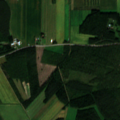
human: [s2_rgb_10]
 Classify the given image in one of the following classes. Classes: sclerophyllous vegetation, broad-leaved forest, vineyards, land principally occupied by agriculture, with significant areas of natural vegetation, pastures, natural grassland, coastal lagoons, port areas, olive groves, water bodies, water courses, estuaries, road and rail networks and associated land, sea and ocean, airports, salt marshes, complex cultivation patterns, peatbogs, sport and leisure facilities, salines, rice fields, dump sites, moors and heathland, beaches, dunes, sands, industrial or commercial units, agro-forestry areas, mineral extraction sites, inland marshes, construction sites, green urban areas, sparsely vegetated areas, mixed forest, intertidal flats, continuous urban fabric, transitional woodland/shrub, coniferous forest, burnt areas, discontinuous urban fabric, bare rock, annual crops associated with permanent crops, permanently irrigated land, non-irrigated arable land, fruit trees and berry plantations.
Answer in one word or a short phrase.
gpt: non-irrigated arable land, coniferous forest, mixed forest